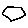
Label: hexagon